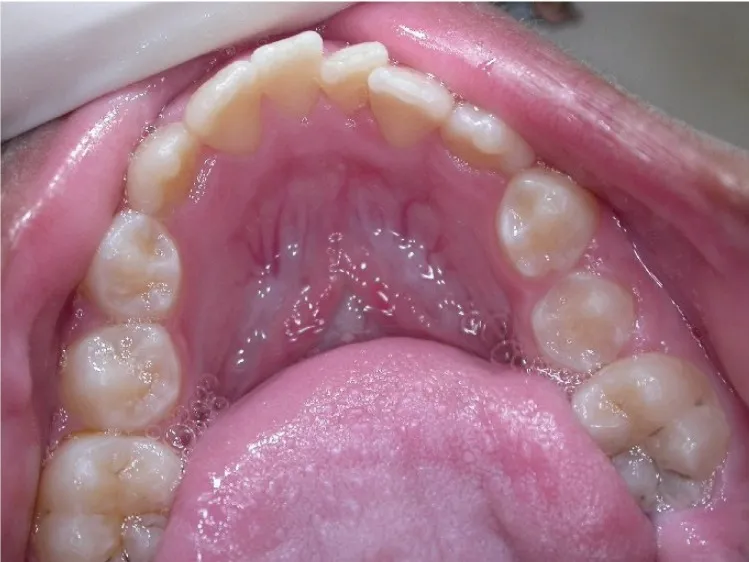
Crowding of mandibular inferior incisors.
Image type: medical_photograph (oral_photograph)